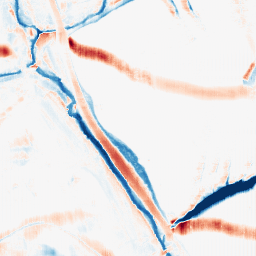
Category: morphological
Decomposition family: morphological_rect
Decomposition parameters: operation: average
width: 10
height: 20
Upsampling method: fft_zeropad
Upsampling parameters: scale: 2
Upsampling scale: 2